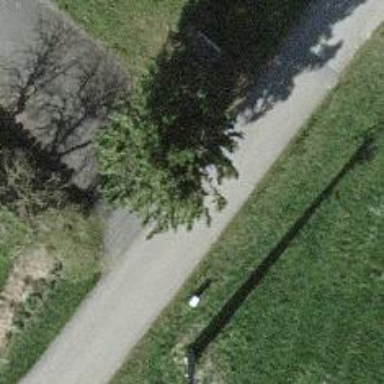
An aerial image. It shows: Minor power line with 3 cables.